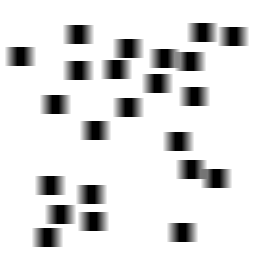
Squares: 23
Triangles: 0
Stars: 0
Total shapes: 23